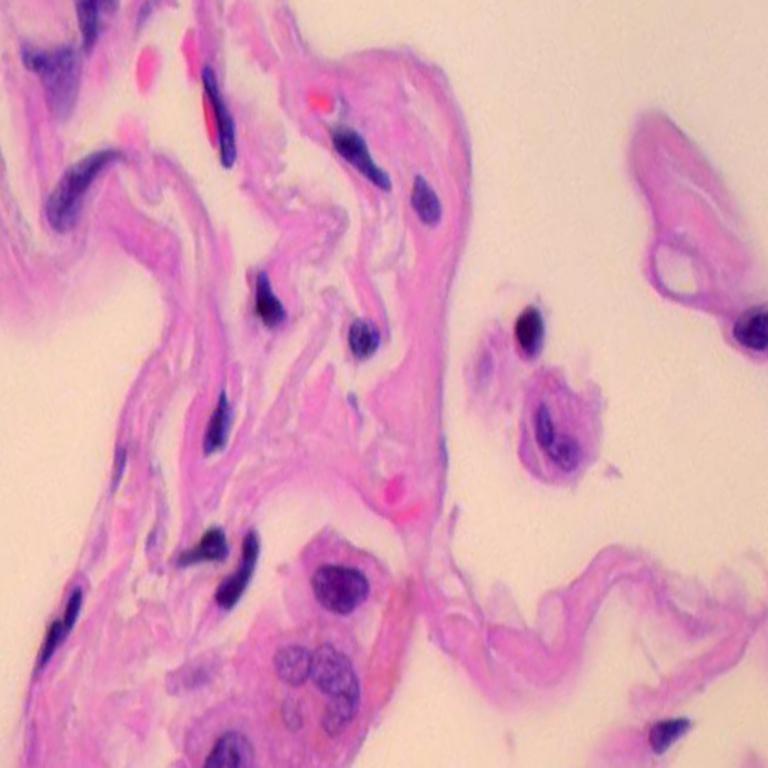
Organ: lung
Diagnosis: benign